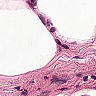
Metastatic tissue present: no